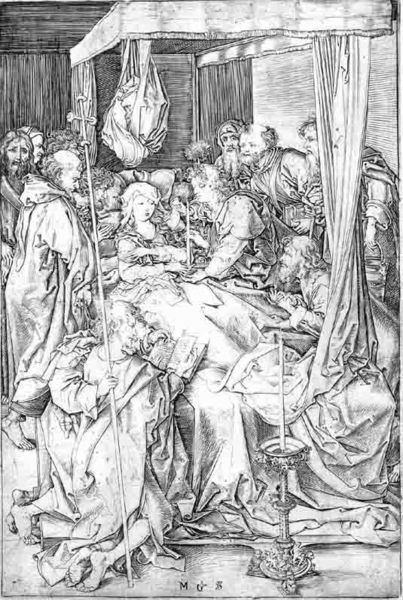
Titel: Der Tod Mariens
Künstler: Martin Schongauer
Standort: Karlsruhe
Institution: Staatliche Kunsthalle Karlsruhe
Schlagwörter: gruppe, himmel, mann, schlaf, weiß, frauen, menschen, mädchen, frau, grau, holz, kleid, kleider, männer, raum, schwarz, zeichnung, zimmer, dame, haus, schleier, tuch, haube, menge, versammlung, bart, bärte, wand, bibel, blass, diener, falten, johannes, stehen, tod, tot, trauer, hände, innenraum, signatur, vorhang, kirche, geistlicher, gewand, haare, kutte, mantel, stoff, tücher, decke, gewänder, kind, gotik, locken, prinzessin, renaissance, brunnen, stock, engel, füße, holzschnitt, schrift, kuss, liegen, fußboden, stab, zuschauer, bündel, grafik, graphik, baby, figuren, bischof, gefolge, kissen, vorhänge, weib, kopftuch, glatze, lesen, kerze, bett, bettdecke, kerzen, leuchter, deutsch, faltenwurf, laken, liegend, krank, buch, kreuz, abschied, druck, schwarz-weiss, monogramm, radierung, stich, schwert, knien, menschenmasse, initiale, volk, arzt, beten, gebet, salbung, schaulustige, buchdruck, kerzenständer, besuch, kerzenhalter, verzweiflung, pfarrer, beerdigung, begräbnis, stäbe, christus, jesus, sterben, totenbett, schreiben, krankheit, mittelalter, andacht, gemeinde, priester, prinz, mönch, baldachin, geistliche, mönche, elisabeth, königin, heilige, lesend, dürer, vorhand, jünger, neugier, heilig, taufe, maria, kupferstich, madonna, anbetung, kranke, krankenbett, biblisch, liegt, kandelaber, anna, bitten, himmelfahrt, marientod, testament, himmelbett, ärzte, kapuze, geburt, sorge, lager, mödchen, riss, erwartung, menschenansammlung, willkommen, maid, mediziner, alkoven, voll, martin, betthimmel, bettvorhang, albrecht dürer, fürbitten, sterbebett, kürzel, apostel, abt, erschöpfung, muttergottes, schwazr, tod mariens, paulus, verwunderung, schongauer, verwaschen, mara, beweinung christi, dornröschen, bruck, stabkreuz, wochenbett, frsu, ratlos, erwartend, bettvorhänge, mariens, to, m, 16. jahrhundert, 1570, 1580, 1550, olzschnitt, levée, krenk, krnakheit, btt, tragekreuz, dormitio, zrichnung, montranz, ustich, gebur, spezialisten, vorhsng, vora, zugleuchter, zugbuch, holzschnitt geburt maria mittelalter dürer